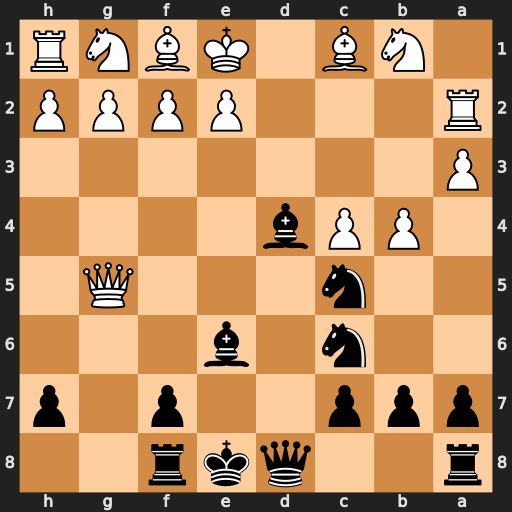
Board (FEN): r2qkr2/ppp2p1p/2n1b3/2n3Q1/1PPb4/P7/R3PPPP/1NB1KBNR
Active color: b
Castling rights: Kq
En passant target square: -
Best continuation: Bxf2+ Kxf2 Ne4+ Ke1 Nxg5